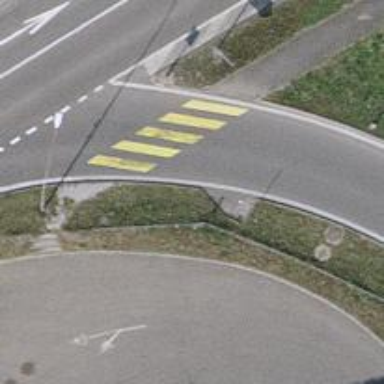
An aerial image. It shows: Marked crossing on the road.